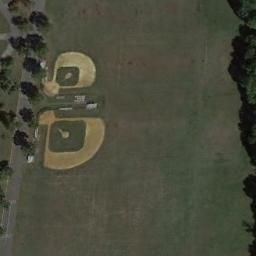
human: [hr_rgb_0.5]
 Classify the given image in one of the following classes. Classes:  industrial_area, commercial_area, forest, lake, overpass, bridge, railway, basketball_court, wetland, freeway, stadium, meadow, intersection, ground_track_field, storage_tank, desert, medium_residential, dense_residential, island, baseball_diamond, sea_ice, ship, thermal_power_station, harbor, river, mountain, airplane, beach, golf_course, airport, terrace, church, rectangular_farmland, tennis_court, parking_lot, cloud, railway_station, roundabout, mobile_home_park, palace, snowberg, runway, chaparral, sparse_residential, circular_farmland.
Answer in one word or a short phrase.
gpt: baseball_diamond